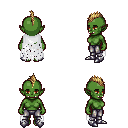
a pixel art fantasy rpg character, female body template, orc, green skin, white tattered cape, metal pants, blonde mohawk hairstyle, metal boots, four views (front, back, left, right), 2x2 character sprite sheet, small pixel art, hard edges, no anti-aliasing